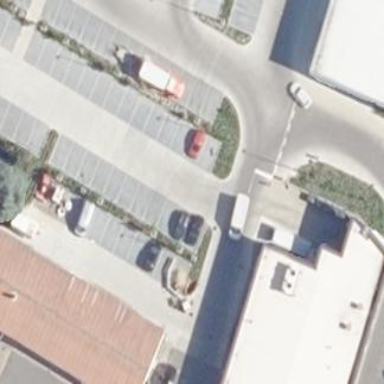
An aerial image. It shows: Normal parking space.